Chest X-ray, PA view. Patient: 72 years old, sex M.
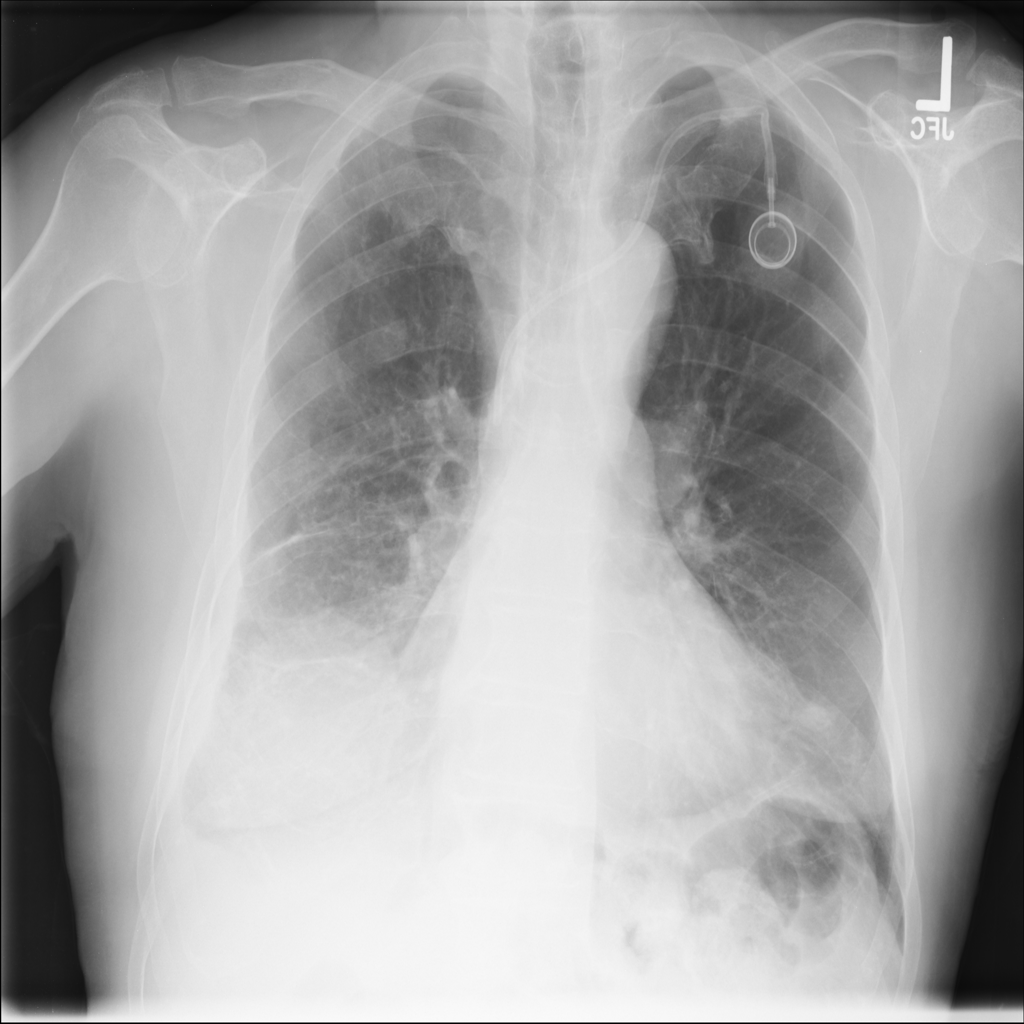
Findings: Nodule